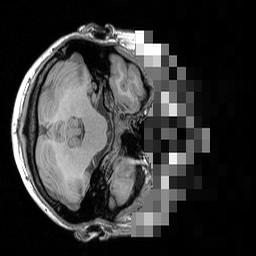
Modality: T1w
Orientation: axial
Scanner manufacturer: siemens
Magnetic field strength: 3 T
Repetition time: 1.5 s
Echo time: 0.00291 s